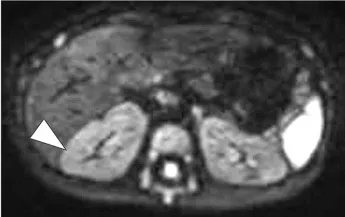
Magnetic resonance imaging (Day 428). (A) Diffusion-weighted images showed that the mass with high-signal areas of thick-walled structures disappeared (arrowhead).
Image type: radiology (mri)